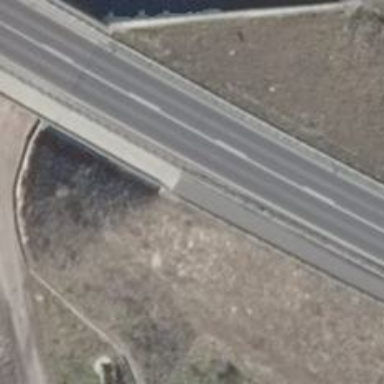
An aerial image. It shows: Paved path on bridge.